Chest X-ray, PA view. Patient: 44 years old, sex M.
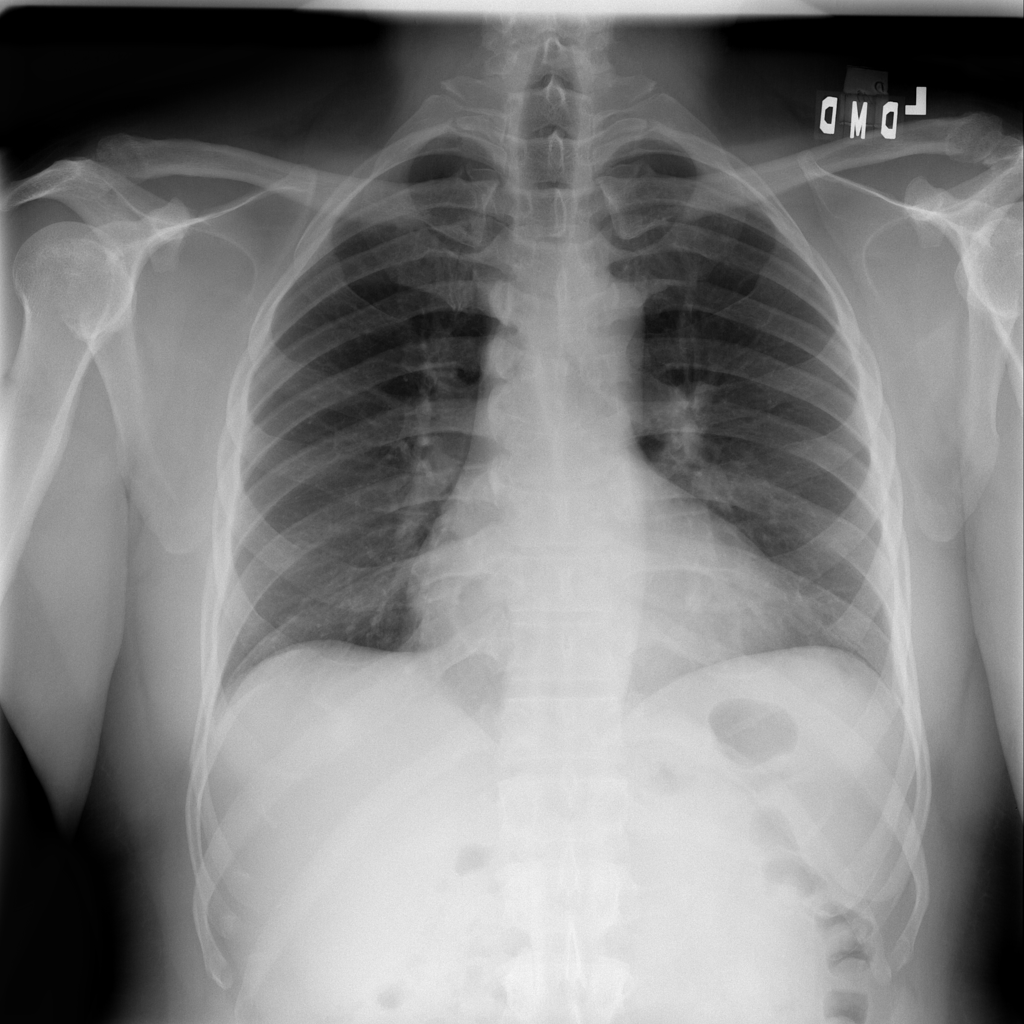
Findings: No Finding